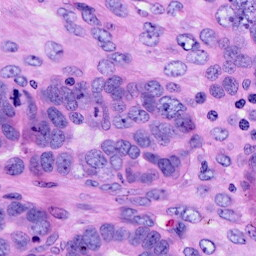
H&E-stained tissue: Ovarian